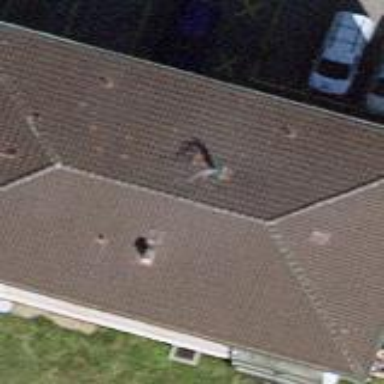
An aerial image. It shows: Hipped roof apartment building.